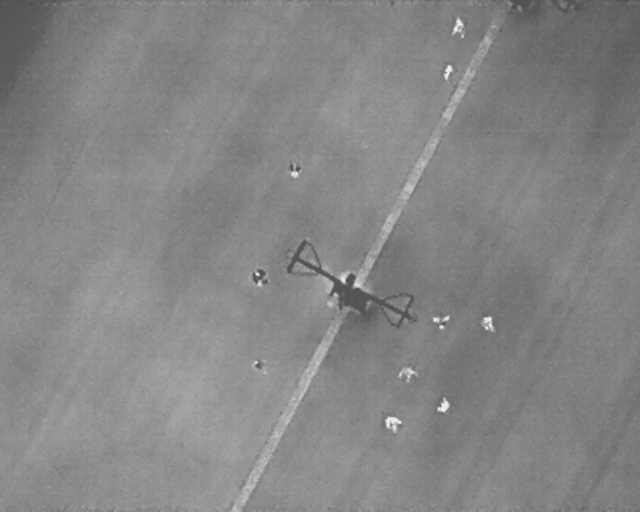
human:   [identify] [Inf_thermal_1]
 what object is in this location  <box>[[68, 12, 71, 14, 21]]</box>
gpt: <ref>1 medium person at the top</ref>

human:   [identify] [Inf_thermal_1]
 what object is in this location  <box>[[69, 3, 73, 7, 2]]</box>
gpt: <ref>1 large person at the top right</ref>

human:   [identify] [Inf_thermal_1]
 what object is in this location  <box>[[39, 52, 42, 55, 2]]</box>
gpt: <ref>1 large person at the center</ref>